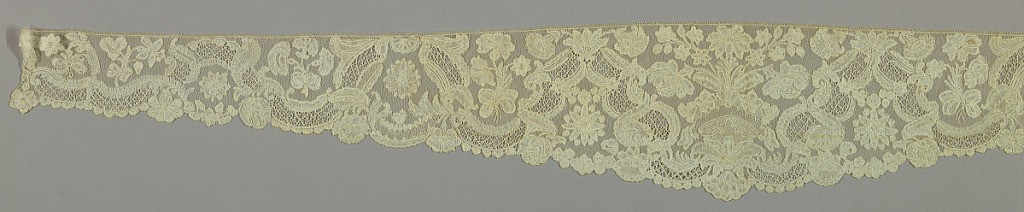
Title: Sleeve ruffle
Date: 1740–55
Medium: linen Technique: bobbin lace, Brussels style
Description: Long border or ruffle with one straight edge. Lower edge has a curved central section that narrows as it tapers to the ends. Flower clusters in in the central section with curving, ribbon-like bands framing the clusters. Worked in a variety of stitches.